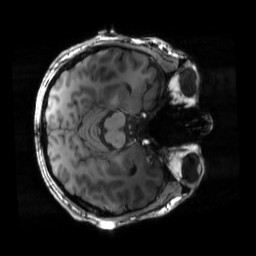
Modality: T1w
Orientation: axial
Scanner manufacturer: siemens
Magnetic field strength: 6.98 T
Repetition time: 1.7 s
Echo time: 0.00254 s